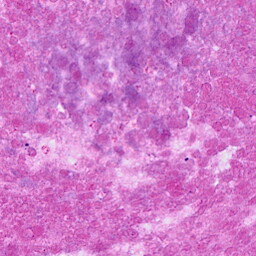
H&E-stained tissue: Breast